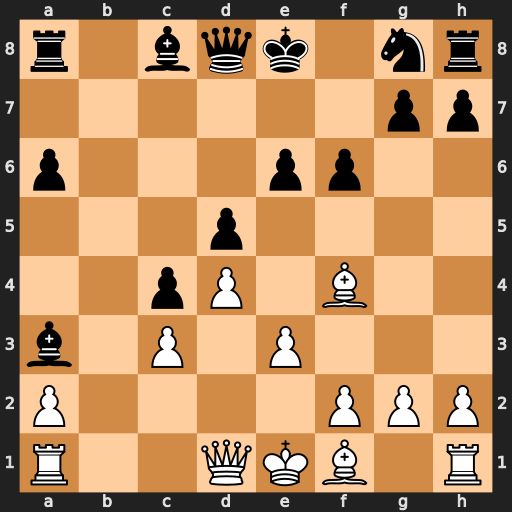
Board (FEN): r1bqk1nr/6pp/p3pp2/3p4/2pP1B2/b1P1P3/P4PPP/R2QKB1R
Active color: w
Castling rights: KQkq
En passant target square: -
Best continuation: Qa4+ Bd7 Qxa3